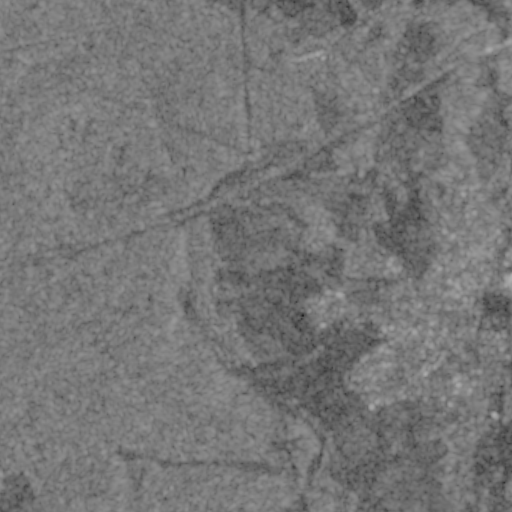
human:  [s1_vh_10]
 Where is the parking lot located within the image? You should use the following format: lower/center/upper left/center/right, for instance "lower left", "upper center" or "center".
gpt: The parking lot is located in the lower right of the image.
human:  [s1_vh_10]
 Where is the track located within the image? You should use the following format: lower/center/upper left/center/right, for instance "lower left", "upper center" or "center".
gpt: The track is located in the center right of the image.
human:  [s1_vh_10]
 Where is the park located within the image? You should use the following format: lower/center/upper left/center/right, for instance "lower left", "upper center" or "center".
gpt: There is no park in the image.

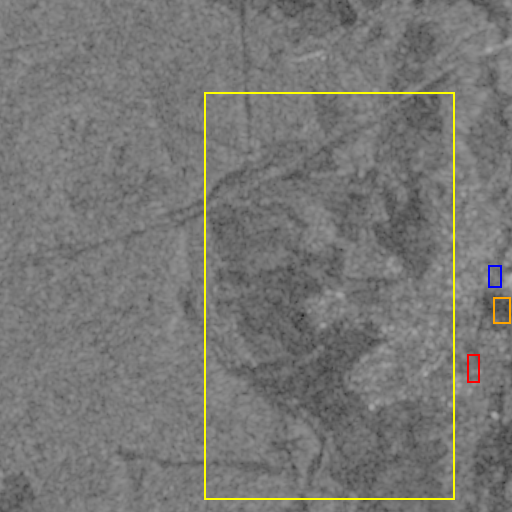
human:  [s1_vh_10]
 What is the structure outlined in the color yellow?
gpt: The structure outlined in yellow is a crop field.
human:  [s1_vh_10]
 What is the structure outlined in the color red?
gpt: The structure outlined in red is a park.
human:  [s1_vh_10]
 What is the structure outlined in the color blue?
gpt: The structure outlined in blue is a parking lot.
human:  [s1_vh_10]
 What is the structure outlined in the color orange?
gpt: The structure outlined in orange is a track.
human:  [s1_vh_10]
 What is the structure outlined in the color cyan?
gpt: There is no cyan outline.